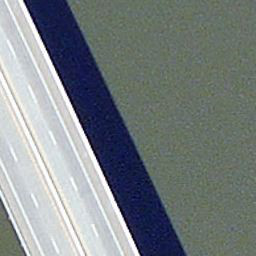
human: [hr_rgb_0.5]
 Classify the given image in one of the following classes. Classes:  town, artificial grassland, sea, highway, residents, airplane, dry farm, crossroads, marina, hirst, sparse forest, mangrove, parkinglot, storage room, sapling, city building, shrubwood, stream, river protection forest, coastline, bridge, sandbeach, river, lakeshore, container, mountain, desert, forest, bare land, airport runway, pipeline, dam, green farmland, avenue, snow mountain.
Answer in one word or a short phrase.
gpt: bridge